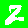
Digit: 2